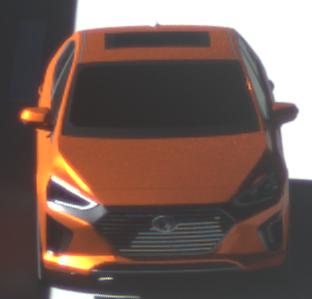
Make: Hyundai
Model: IONIQ Hybrid
Detailed model: IONIQ (AE) Hybrid
Model produced from: 2016/10
Model produced until: 2018/08
Doors: 5
Color: orange
Road condition: dry road
Daytime: morning or afternoon
Contrast: high contrast